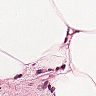
Metastatic tissue present: no